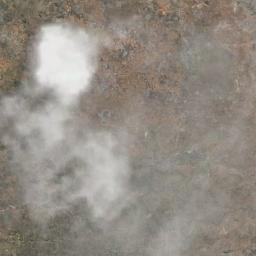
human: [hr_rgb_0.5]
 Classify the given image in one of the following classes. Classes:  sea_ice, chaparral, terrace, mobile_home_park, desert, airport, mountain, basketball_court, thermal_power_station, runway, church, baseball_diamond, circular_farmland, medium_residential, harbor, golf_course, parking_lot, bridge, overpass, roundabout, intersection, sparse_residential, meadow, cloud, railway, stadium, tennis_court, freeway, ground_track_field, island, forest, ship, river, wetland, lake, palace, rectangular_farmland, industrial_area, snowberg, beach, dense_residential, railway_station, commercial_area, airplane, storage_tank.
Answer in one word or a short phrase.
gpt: cloud